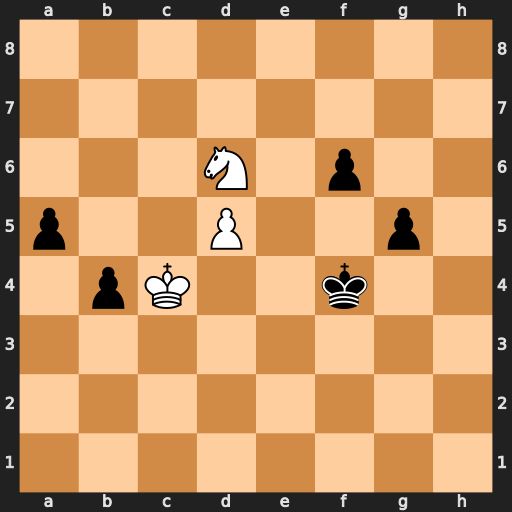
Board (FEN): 8/8/3N1p2/p2P2p1/1pK2k2/8/8/8
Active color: w
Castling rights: -
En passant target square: -
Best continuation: Ne4 Kf5 d6 Ke6 Kc5 Kd7 Kd5